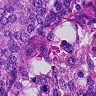
Metastatic tissue present: yes